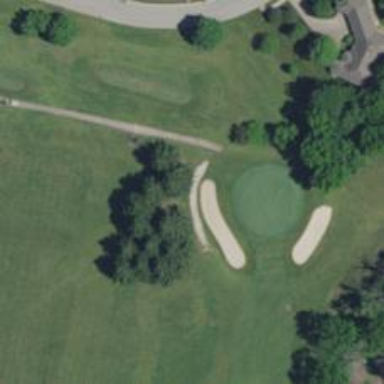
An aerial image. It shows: Path designated for golf carts.